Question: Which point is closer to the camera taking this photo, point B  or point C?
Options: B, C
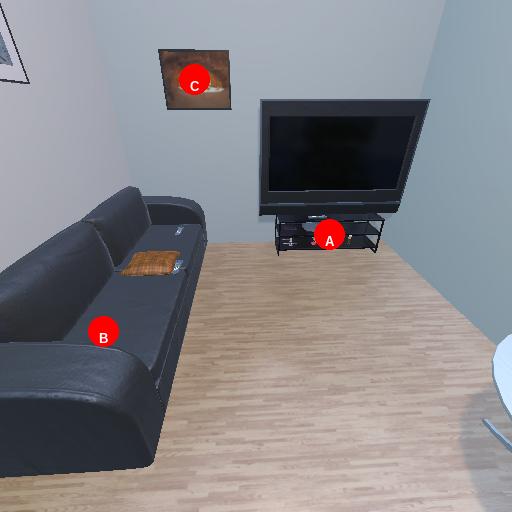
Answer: B